Interaction volume radius: 10 \u00c5
Interaction volume height: 15 \u00c5
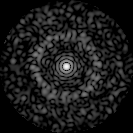
Disorder parameter: 0.8383